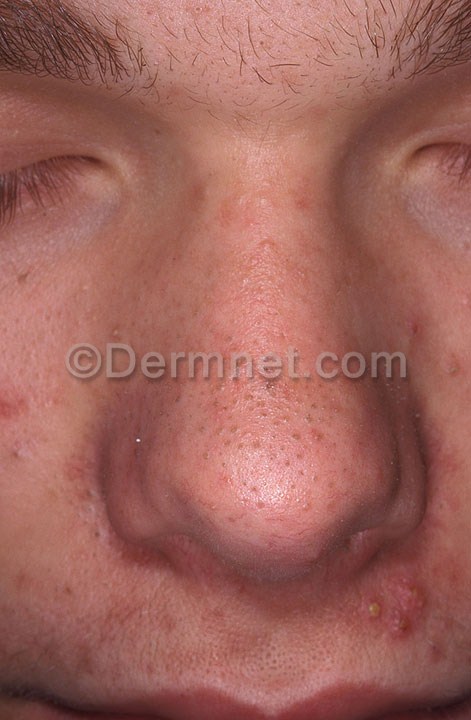
Disease: Acne and Rosacea Photos